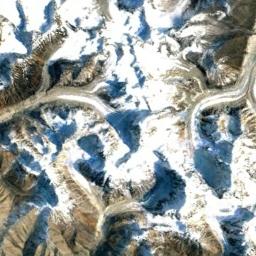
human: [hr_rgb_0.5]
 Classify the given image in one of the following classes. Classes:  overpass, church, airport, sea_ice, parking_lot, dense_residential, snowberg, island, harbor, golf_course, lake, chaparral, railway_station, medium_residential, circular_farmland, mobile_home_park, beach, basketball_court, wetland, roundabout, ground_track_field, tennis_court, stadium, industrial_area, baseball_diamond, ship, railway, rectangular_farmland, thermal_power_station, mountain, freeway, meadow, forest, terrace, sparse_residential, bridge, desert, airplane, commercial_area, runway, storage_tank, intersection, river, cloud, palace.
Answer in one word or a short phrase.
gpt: snowberg